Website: macys
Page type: customer-info-address
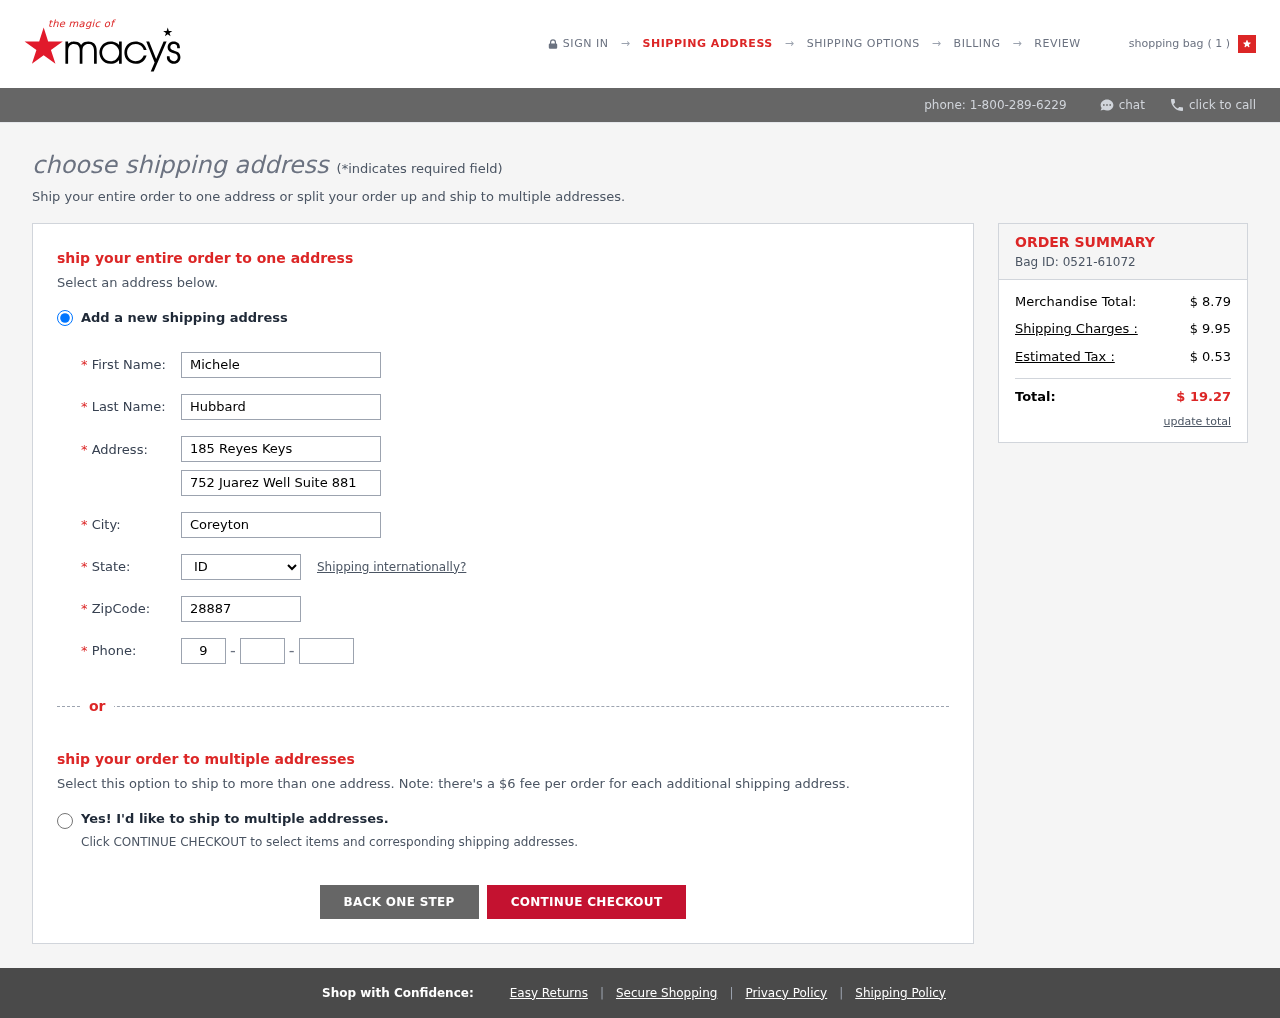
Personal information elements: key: PII_CITY
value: Coreyton
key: PII_FIRSTNAME
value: Michele
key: PII_LASTNAME
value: Hubbard
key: PII_PHONE_AREA
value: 930
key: PII_PHONE_PREFIX
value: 234
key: PII_PHONE_SUFFIX
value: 1174
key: PII_POSTCODE
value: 28887
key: PII_STATE_ABBR
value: ID
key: PII_STREET
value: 185 Reyes Keys
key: PII_STREET2
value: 752 Juarez Well Suite 881
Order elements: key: ORDER_NUM_ITEMS
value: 1
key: ORDER_ID
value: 0521-61072
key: ORDER_SUBTOTAL
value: $ 8.79
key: ORDER_SHIPPING_COST
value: $ 9.95
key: ORDER_TAX
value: $ 0.53
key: ORDER_TOTAL
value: $ 19.27